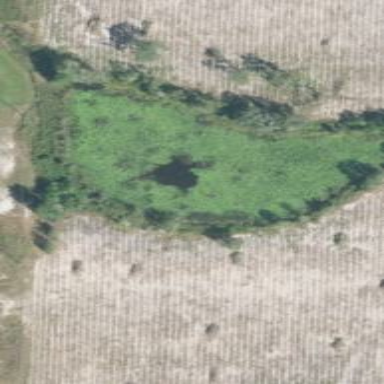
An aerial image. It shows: Marsh wetland.